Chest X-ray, AP view. Patient: 69 years old, sex M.
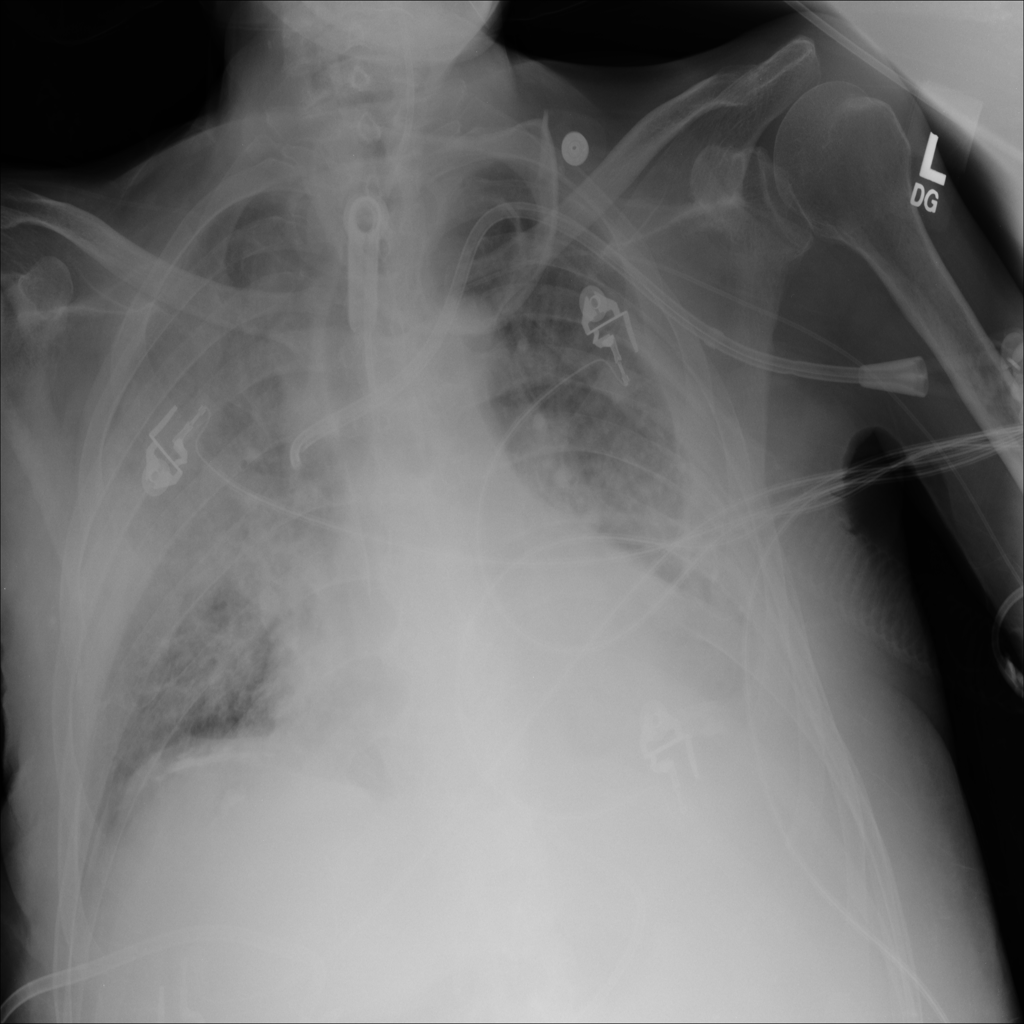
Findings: Consolidation, Pneumonia